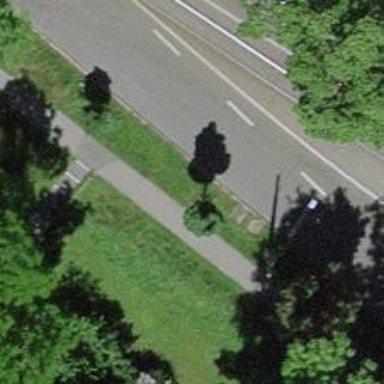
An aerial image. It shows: Tree-lined avenue.